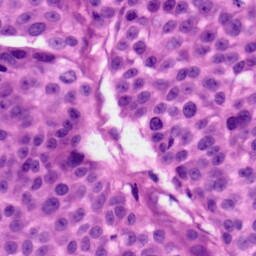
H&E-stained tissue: Skin